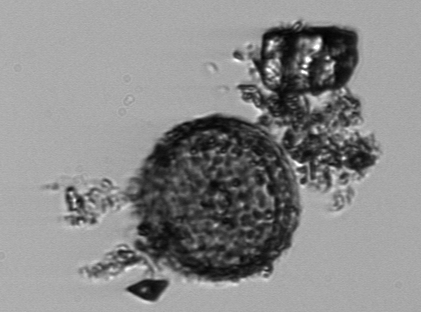
Label: Thalassiosira_TAG_external_detritus